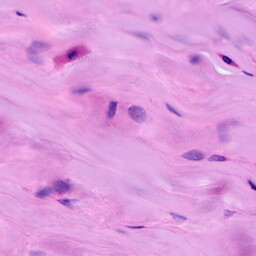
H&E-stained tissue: Breast